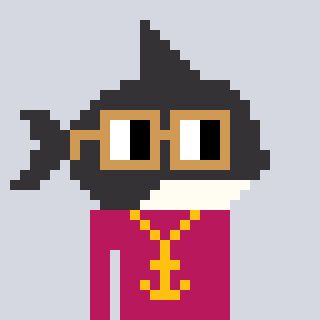
a pixel art character with square brown glasses, a orca-shaped head and a darkpink-colored body on a cool background